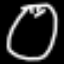
Label: clock